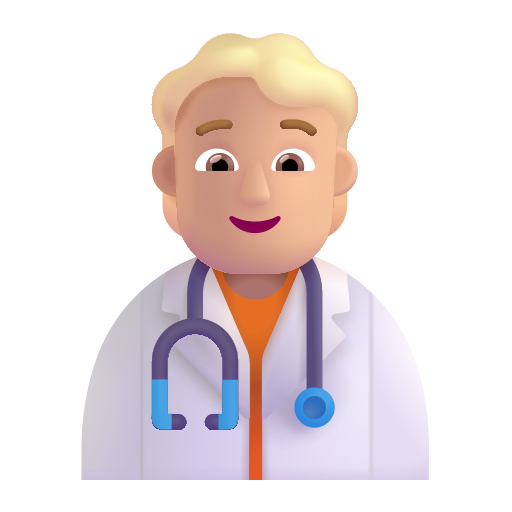
health worker color  light